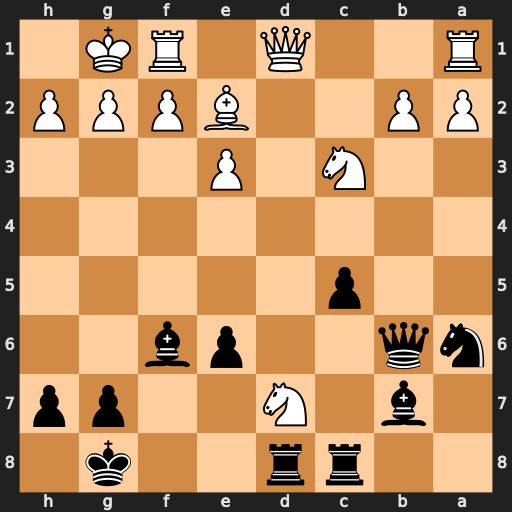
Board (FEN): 2rr2k1/1b1N2pp/nq2pb2/2p5/8/2N1P3/PP2BPPP/R2Q1RK1
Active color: b
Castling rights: -
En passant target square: -
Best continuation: Qc6 Nxf6+ gxf6 Bf3 Rxd1 Bxc6 Rxf1+